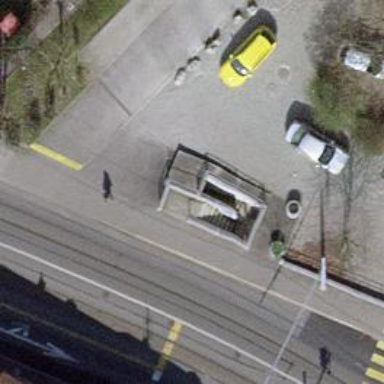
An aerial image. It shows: Set of concrete steps.